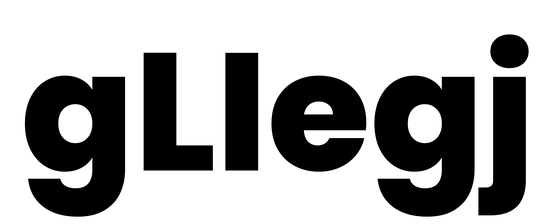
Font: Poppins-ExtraBold